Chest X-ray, PA view. Patient: 55 years old, sex M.
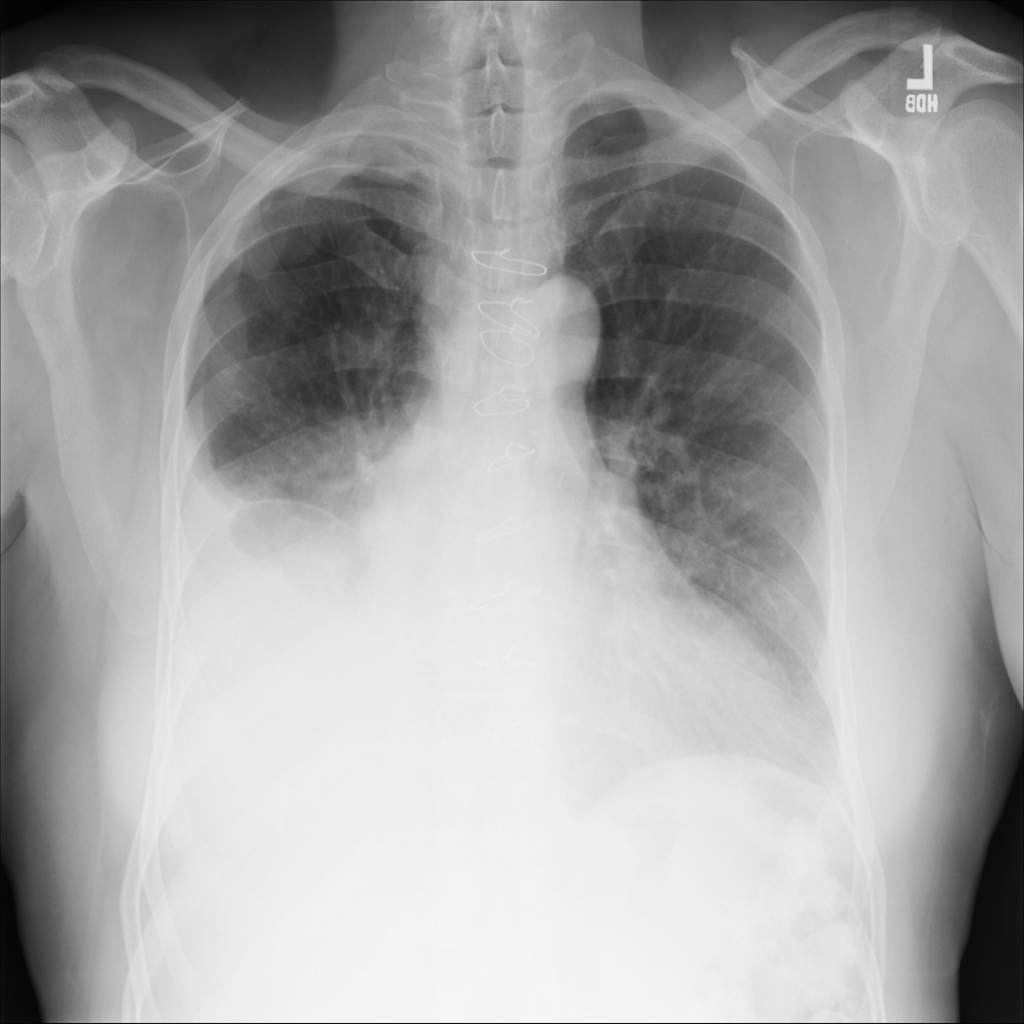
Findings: Mass, Pleural_Thickening